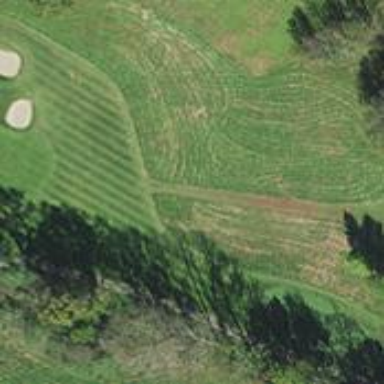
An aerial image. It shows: Rough area in golf course.